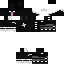
A male human skin with dark skin, wearing brown bald dressed in a blue hoodie and black pants, featuring a closed mouth.